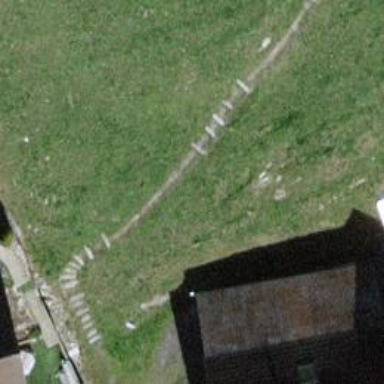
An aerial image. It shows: Gravel steps.